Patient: sex M, age 60
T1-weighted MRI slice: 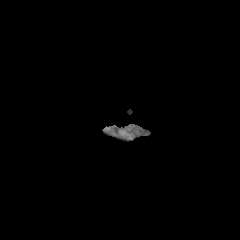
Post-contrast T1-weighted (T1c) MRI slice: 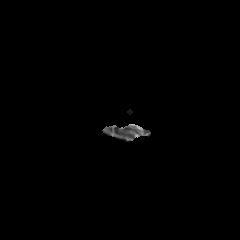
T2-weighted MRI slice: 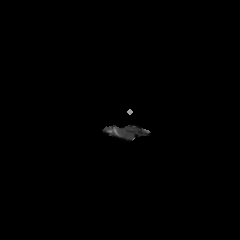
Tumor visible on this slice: no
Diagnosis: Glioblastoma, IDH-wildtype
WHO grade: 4